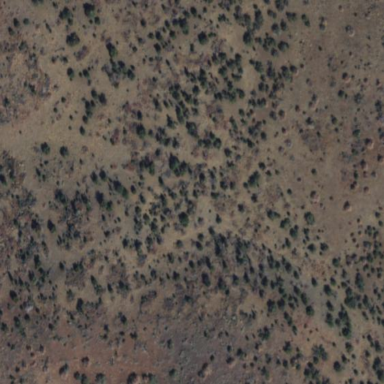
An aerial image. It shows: Area covered in scrub vegetation.